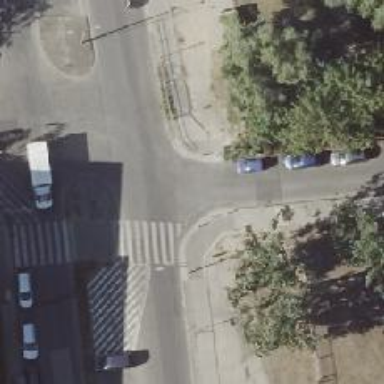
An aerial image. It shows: Unmarked road crossing.